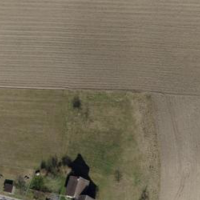
EUNIS habitat code: 25
Species observed at this site:
Leucojum vernum